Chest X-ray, PA view. Patient: 44 years old, sex F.
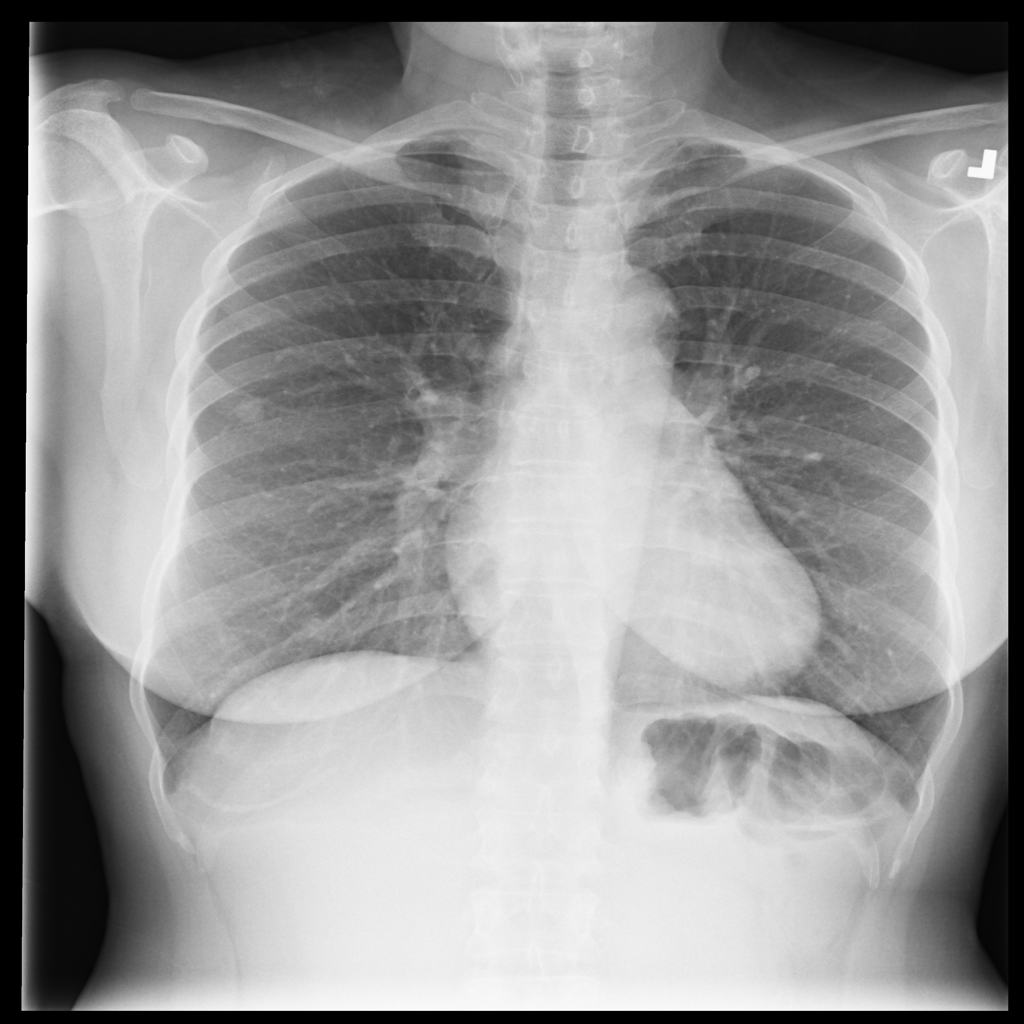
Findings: Nodule